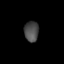
Tissue: lung
Cell type: Endothelial cells
Senescence score: 0.6005
Nuclear area (px): 287
Mean DAPI intensity: 74.606